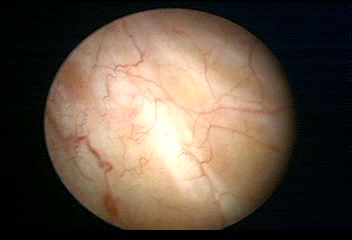
Modality: WLC
Class: Malignant
Subclass: LowGradePapillary
Lesion: L1
Stage: Ta
Morphology: Papillary
Bladder cancer association: Yes
Annotated structures: Tumor